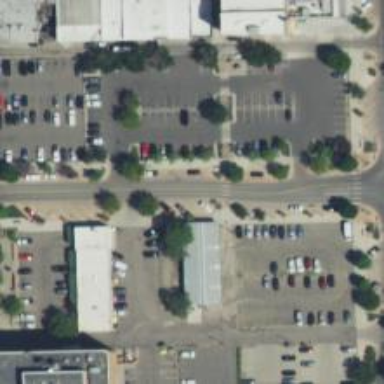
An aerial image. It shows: Parking space is available.